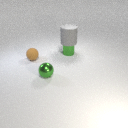
small brown rubber sphere to the left of small green metal cylinder